Interaction volume radius: 5 \u00c5
Interaction volume height: 25 \u00c5
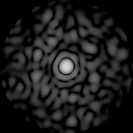
Disorder parameter: 0.8388